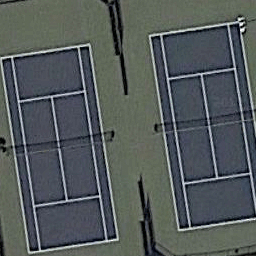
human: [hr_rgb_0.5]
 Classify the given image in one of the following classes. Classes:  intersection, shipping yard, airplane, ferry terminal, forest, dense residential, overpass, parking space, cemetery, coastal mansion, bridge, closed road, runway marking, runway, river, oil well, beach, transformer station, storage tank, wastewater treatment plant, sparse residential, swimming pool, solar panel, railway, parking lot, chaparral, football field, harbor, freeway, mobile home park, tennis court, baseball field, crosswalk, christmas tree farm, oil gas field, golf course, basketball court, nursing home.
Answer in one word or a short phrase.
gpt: tennis court